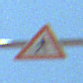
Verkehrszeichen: FussgaengerRechts
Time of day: Midday
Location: Outdoor (Nature)
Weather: Clear
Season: NotSpecified
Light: Natural